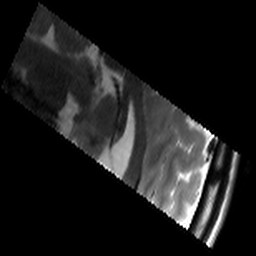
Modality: T2w
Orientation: sagittal
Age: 21
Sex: male
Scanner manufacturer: siemens
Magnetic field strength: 3 T
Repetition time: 8.02 s
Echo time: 0.08 s